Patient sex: M
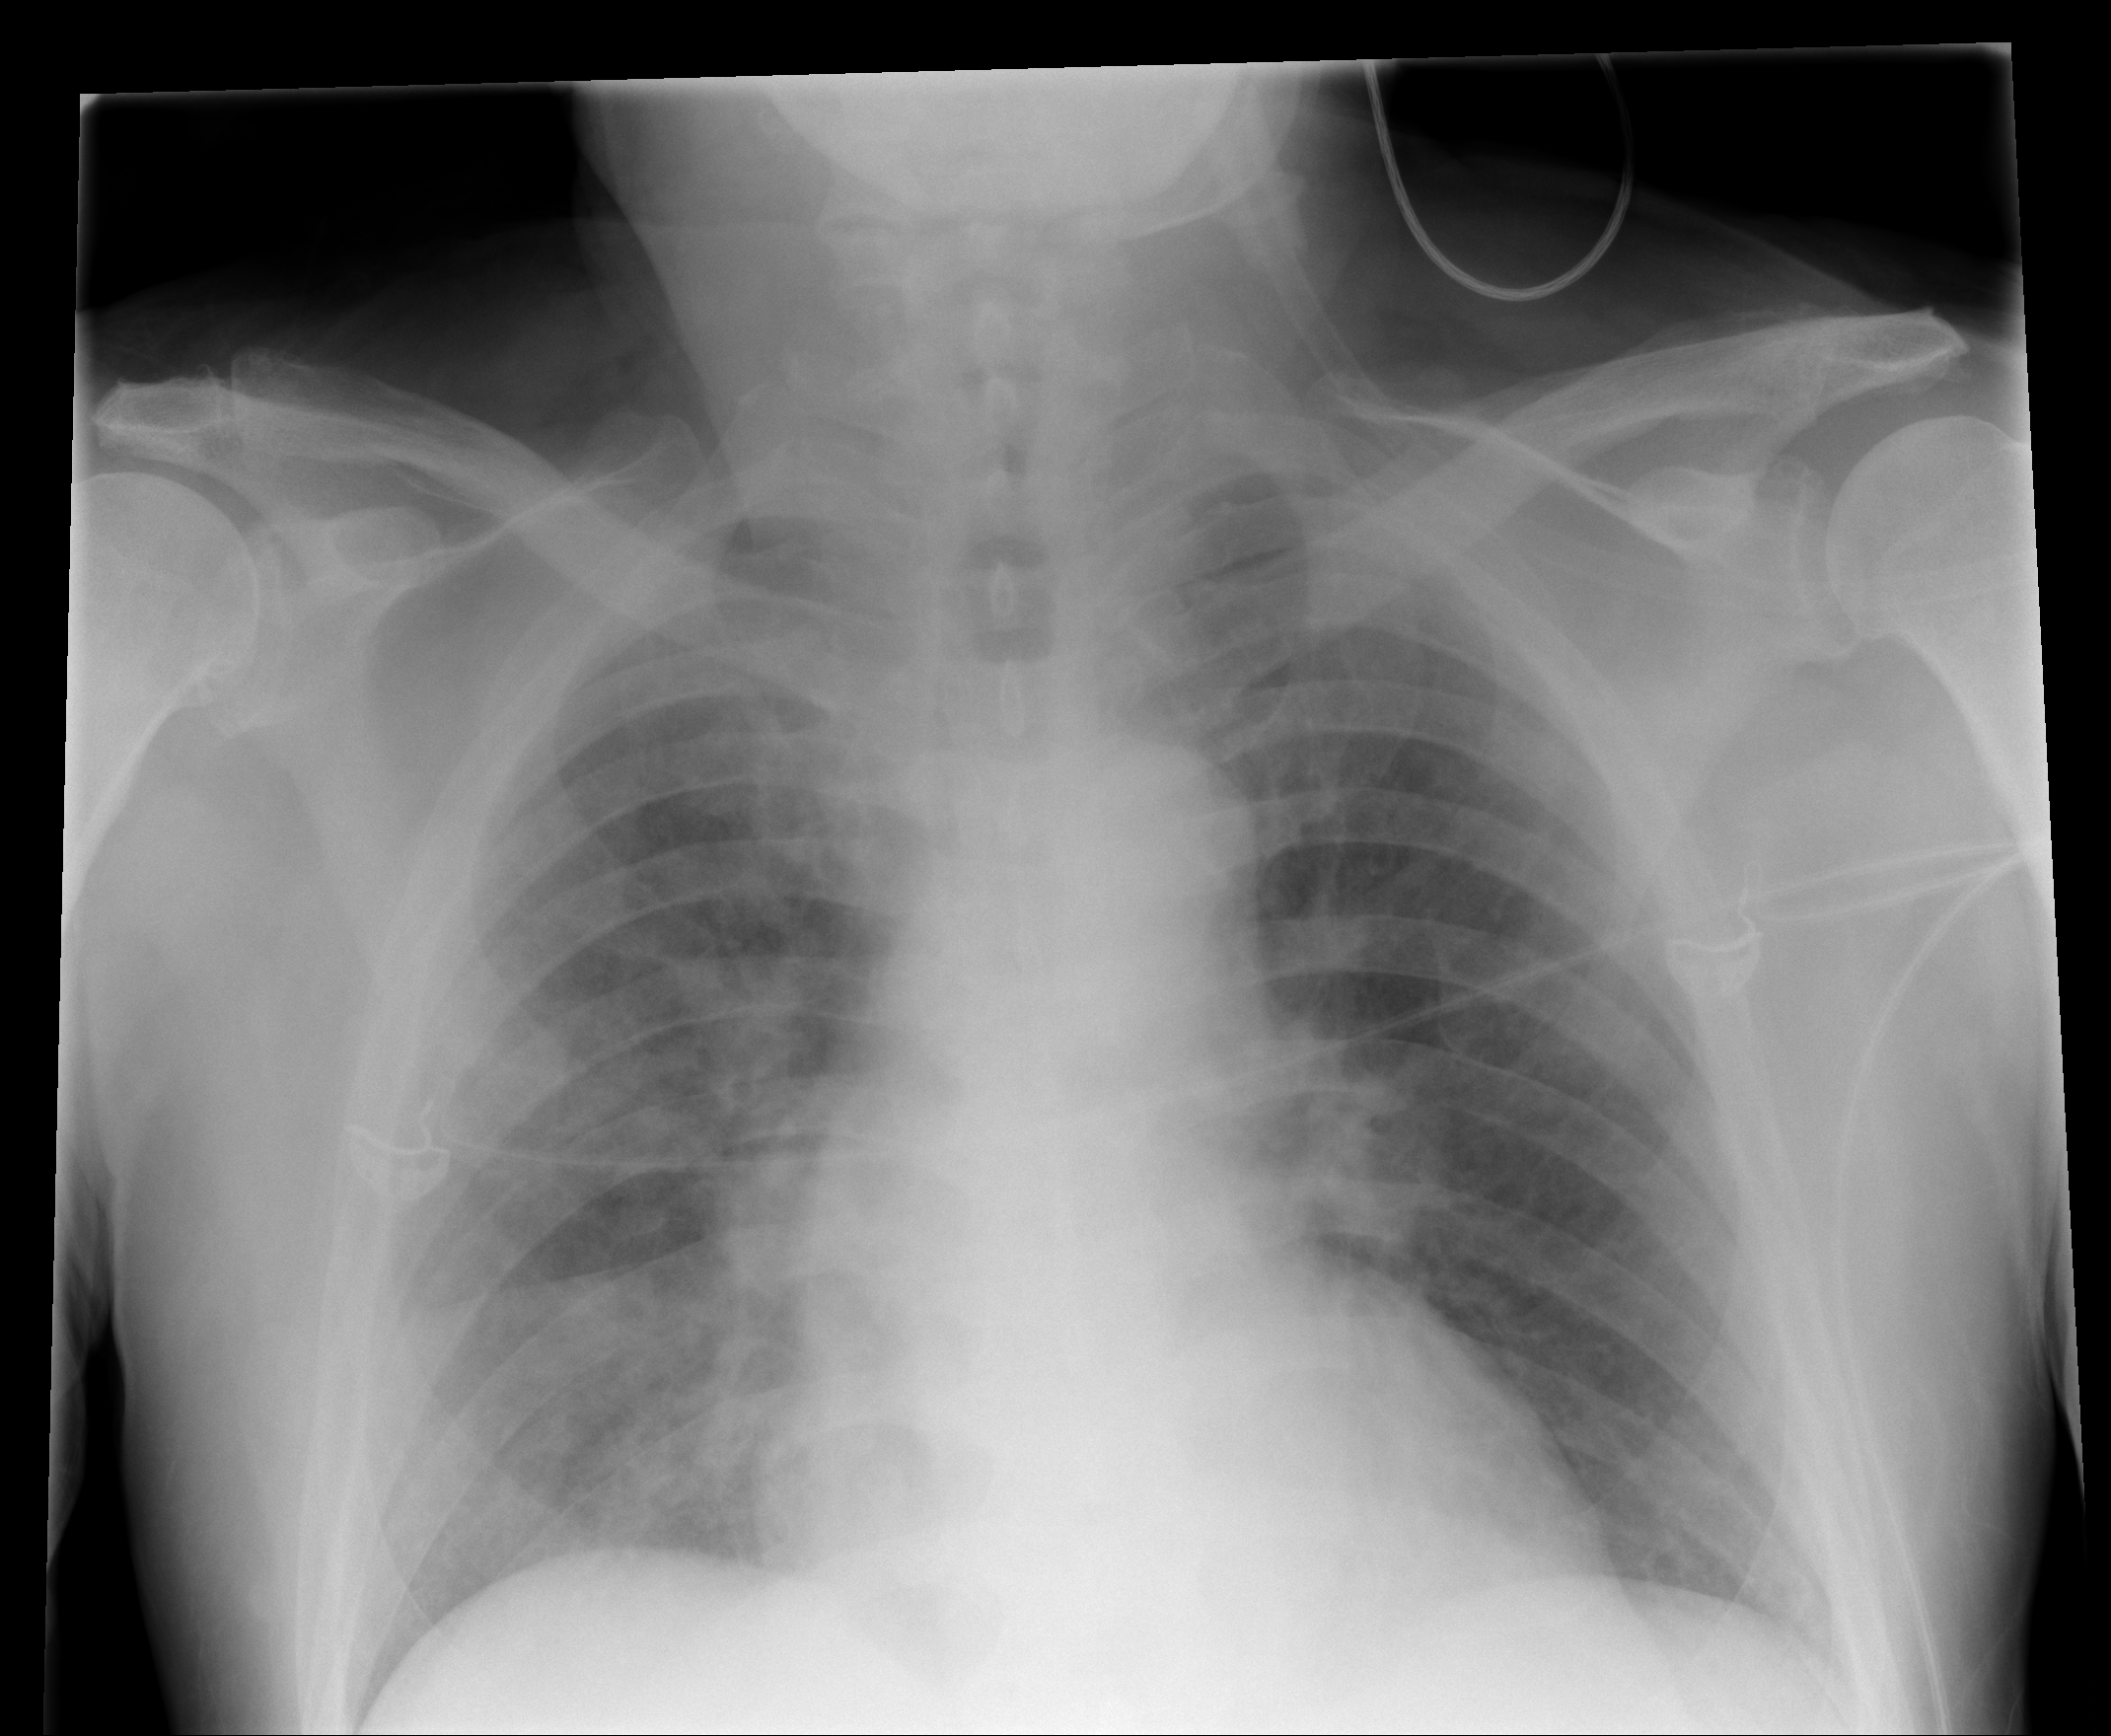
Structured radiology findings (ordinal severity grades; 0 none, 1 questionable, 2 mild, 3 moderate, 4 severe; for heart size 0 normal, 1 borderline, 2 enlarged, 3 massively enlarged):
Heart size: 0
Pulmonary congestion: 2
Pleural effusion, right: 1
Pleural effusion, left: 1
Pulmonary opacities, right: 3
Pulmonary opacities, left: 1
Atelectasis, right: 2
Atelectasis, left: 0